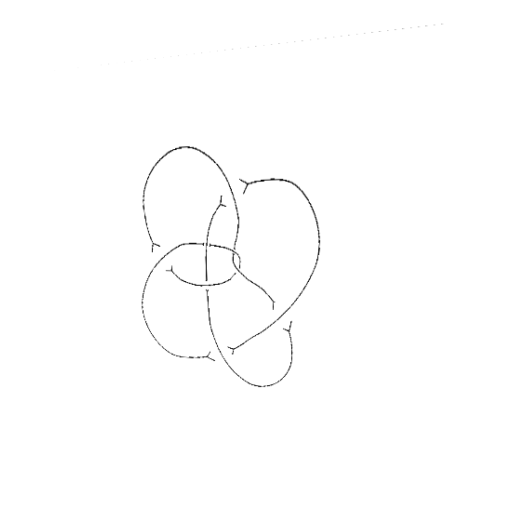
Crossing number: 8